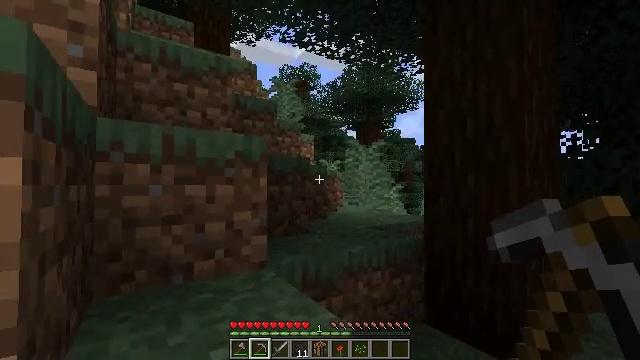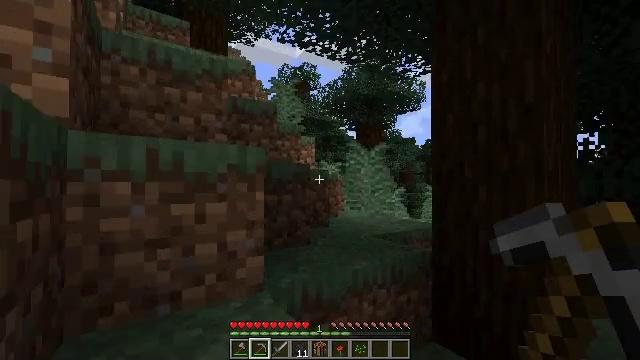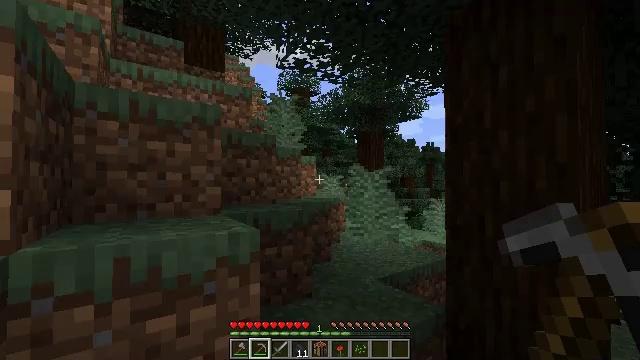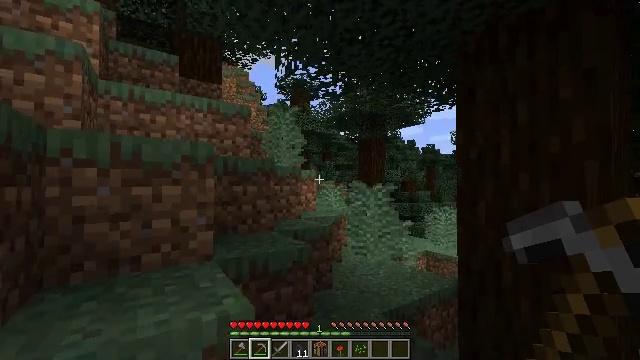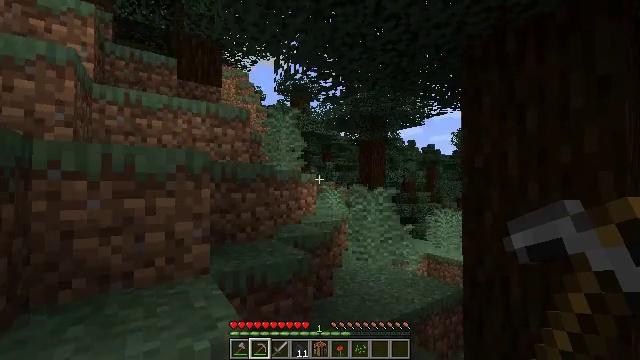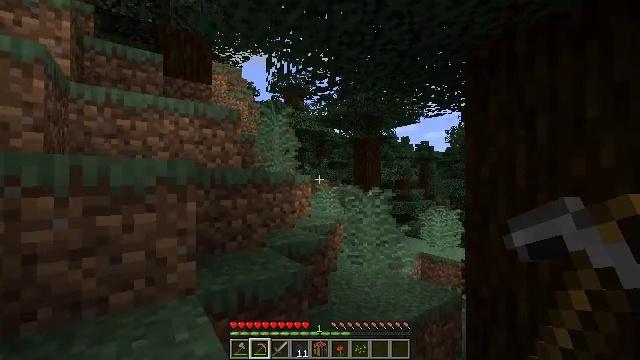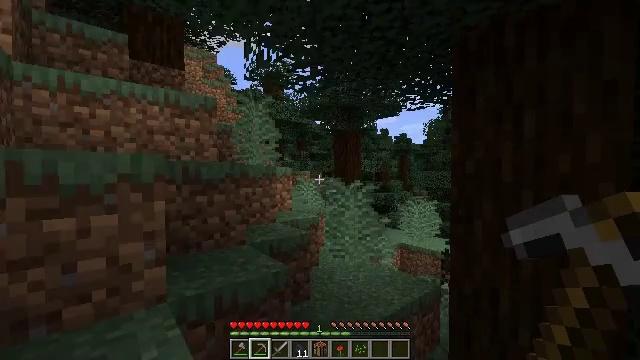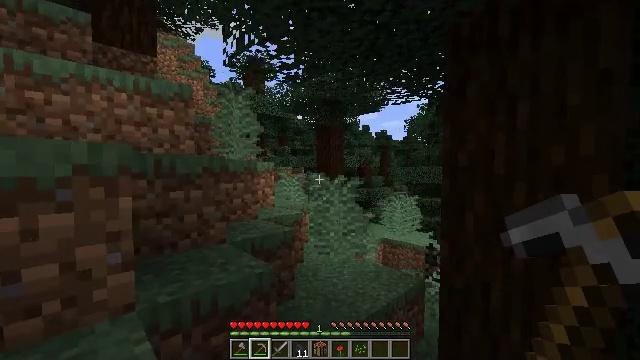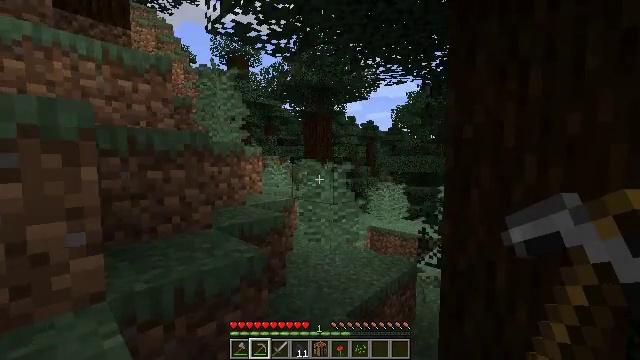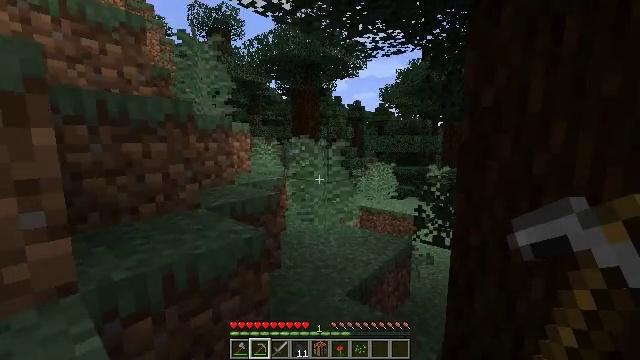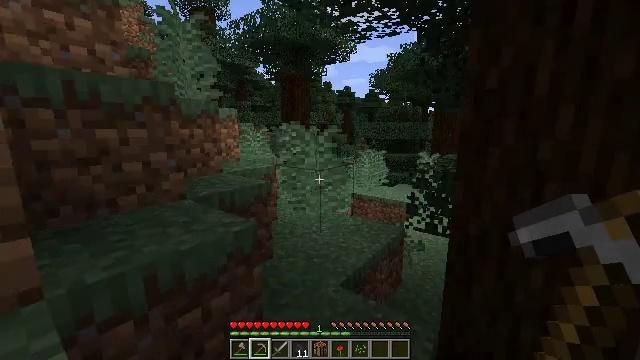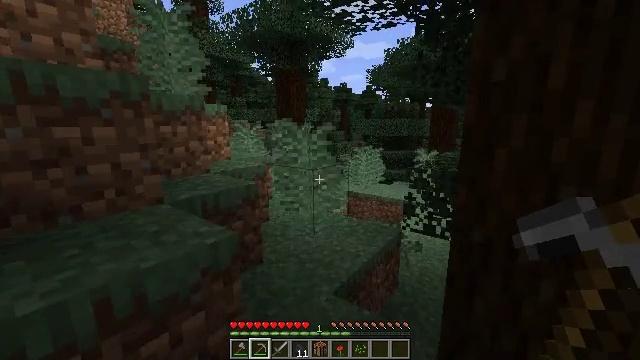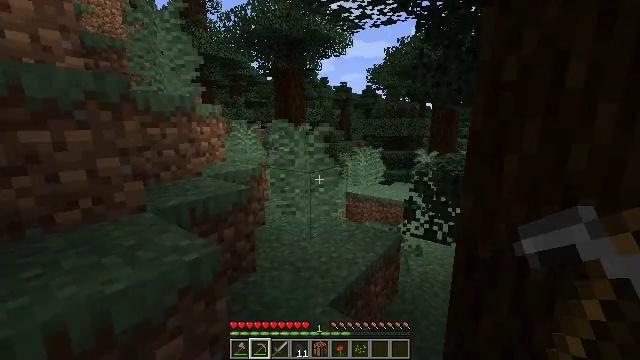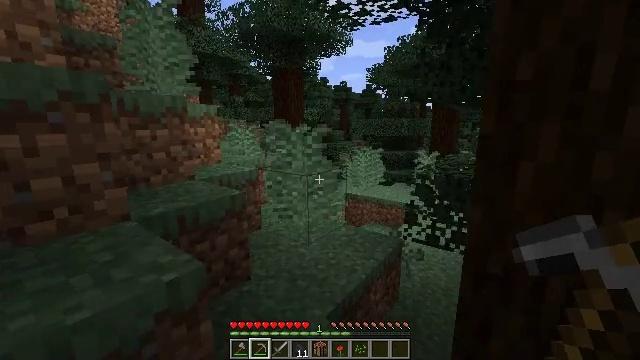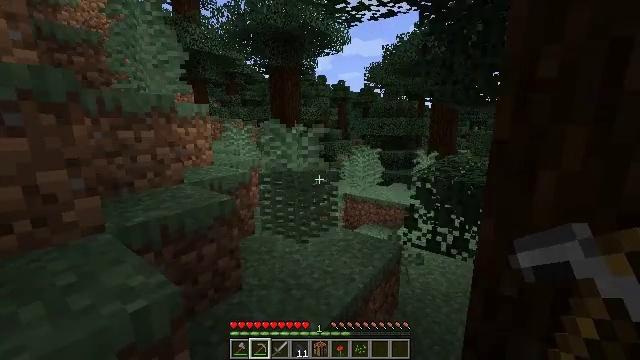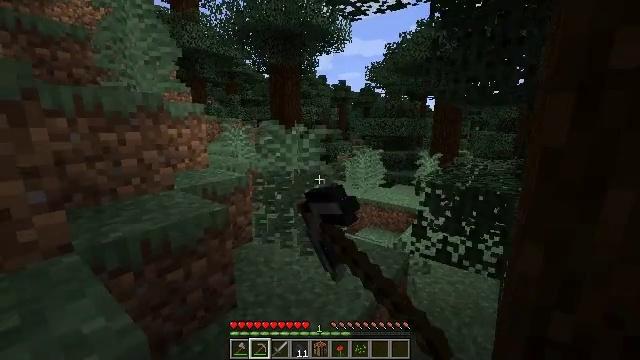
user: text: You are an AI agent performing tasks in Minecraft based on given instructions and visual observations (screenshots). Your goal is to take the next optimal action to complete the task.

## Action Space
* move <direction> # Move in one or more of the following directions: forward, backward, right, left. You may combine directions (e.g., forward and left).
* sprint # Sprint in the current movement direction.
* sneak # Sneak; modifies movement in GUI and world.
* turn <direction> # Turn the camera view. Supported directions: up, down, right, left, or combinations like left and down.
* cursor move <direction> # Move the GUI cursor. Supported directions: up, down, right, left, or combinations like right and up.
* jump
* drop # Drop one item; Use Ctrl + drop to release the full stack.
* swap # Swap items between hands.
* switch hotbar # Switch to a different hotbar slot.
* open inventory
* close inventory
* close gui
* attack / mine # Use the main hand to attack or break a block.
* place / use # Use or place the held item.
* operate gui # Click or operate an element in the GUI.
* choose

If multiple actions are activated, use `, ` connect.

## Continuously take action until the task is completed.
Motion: motion action
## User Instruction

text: Collect the large fern.
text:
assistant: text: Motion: move forward, jump
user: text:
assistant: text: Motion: move forward, jump
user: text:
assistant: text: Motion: move forward, jump
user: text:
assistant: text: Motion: move forward, jump
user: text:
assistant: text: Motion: move forward and move left, turn right
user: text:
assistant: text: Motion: move forward and move left, turn right and down
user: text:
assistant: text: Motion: move forward and move left, turn right
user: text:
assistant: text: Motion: move forward and move left, turn right and down
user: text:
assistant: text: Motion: move forward and move left, turn right and down
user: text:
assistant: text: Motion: move forward, turn right and down
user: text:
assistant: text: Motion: move forward
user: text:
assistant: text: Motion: move forward
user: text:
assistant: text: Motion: move forward
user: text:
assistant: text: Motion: move forward, attack / mine
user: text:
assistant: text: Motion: move forward and move left, attack / mine
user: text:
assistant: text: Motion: move forward and move left, attack / mine
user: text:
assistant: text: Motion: move forward and move left, attack / mine
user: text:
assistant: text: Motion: move forward and move left, attack / mine
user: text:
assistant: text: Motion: move forward, attack / mine
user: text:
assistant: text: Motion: move forward, attack / mine
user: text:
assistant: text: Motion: move forward
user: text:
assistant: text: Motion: move forward
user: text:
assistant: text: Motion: move forward, attack / mine
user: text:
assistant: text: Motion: move forward, attack / mine
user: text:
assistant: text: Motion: move forward, attack / mine
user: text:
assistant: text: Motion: move forward, turn left and down
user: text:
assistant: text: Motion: move forward
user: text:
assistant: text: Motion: move forward, turn left
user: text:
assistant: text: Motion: move forward
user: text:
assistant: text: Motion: move forward